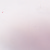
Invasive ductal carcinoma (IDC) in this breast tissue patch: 0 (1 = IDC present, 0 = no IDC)